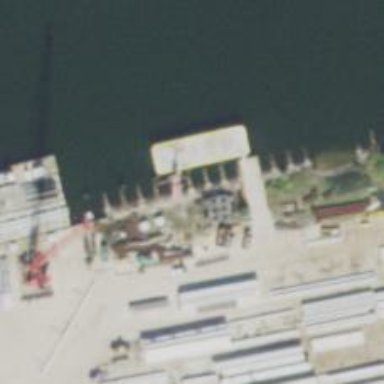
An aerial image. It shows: Man-made pier.